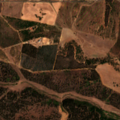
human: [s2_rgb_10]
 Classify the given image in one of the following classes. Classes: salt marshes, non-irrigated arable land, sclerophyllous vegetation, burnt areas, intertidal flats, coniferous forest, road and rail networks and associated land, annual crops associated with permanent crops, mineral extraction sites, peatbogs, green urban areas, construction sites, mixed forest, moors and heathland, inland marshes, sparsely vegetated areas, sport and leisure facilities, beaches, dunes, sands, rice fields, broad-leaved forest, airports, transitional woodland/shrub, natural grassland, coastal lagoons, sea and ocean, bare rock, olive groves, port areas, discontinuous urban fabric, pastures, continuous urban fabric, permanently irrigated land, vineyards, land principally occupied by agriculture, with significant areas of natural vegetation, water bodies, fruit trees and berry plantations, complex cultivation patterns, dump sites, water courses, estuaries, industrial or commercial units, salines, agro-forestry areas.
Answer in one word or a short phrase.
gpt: non-irrigated arable land, transitional woodland/shrub